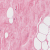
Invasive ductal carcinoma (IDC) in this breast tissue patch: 0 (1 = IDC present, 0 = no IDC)